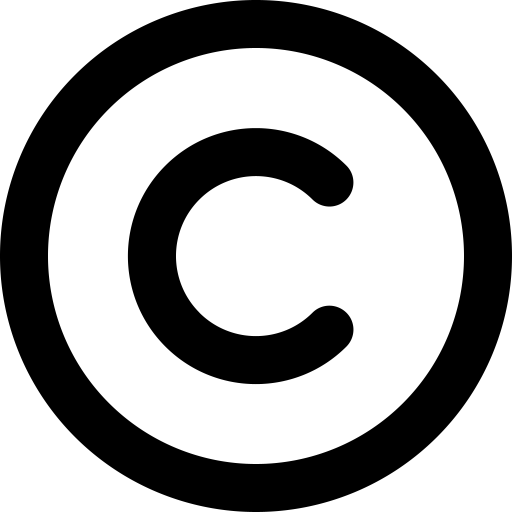
Tags: icon, FontAwesome, fa-icon, outline, copyright